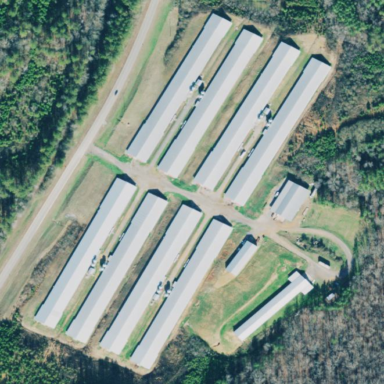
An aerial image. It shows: Poultry farmyard is depicted in the image.